Question: As far i know(let me know if you have a better solution) to start powershell in a directory you have to do something like this:
'powershell.exe -NoExit -command "& {Set-Location C:\my\path\here}"'
Now I'm trying to reproduce this with 'spawn' from 'node-pty' like this:
'''
const shell = isWindows ? 'powershell.exe' : 'bash';
const args = !isNullOrEmptyOrWhiteSpaced(shellStartFolder) ?
["-command", '"& {Set-Location ${shellStartFolder}}"'] : [];
return spawn(shell, args, {
name: 'xterm-color',
cols: DefaultTerminalSize.cols,
rows: DefaultTerminalSize.rows,
cwd: isWindows ? process.env.USERPROFILE : process.env.HOME,
env: process.env as INonUndefinedEnv
});
'''
but pseudo terminal (i'm using xterm.js) end up like this (give 'shellStartFolder' is '"C:\"')

What am I missing?
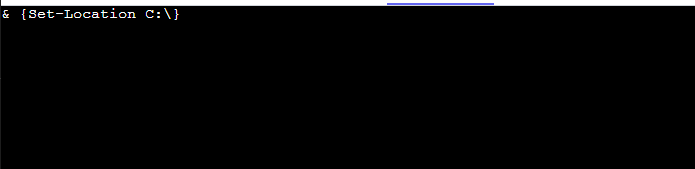
Answer: As mentioned in the comments, the 'spawn()' function already takes an argument that specifies the initial working directory: 'cwd'.
'''
const shell = isWindows ? 'powershell.exe' : 'bash';
const args = [];
return spawn(shell, args, {
name: 'xterm-color',
cols: DefaultTerminalSize.cols,
rows: DefaultTerminalSize.rows,
cwd: isWindows ? (!isNullOrEmptyOrWhiteSpaced(shellStartFolder) ? shellStartFolder : process.env.USERPROFILE) : process.env.HOME,
env: process.env as INonUndefinedEnv
});
'''